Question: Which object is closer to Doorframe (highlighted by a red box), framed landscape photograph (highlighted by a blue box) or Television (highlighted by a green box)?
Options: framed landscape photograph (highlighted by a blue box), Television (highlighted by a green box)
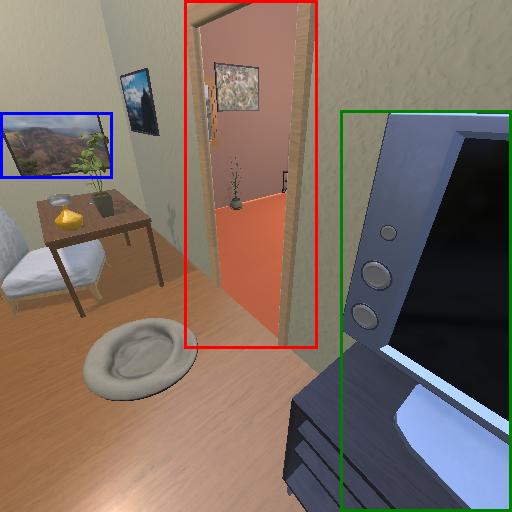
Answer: framed landscape photograph (highlighted by a blue box)